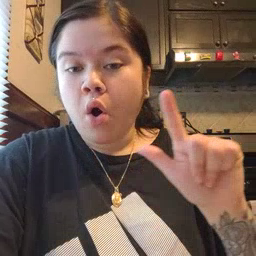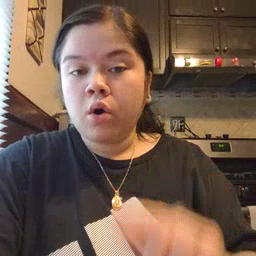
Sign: all